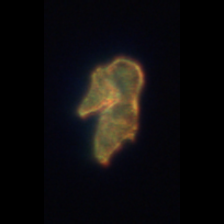
Taxon: Akashiwo
Group: Dinoflagellates